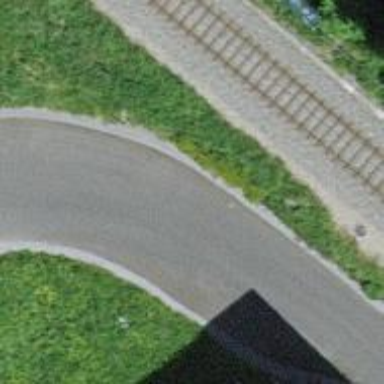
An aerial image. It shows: Driveway.